RGB frame:
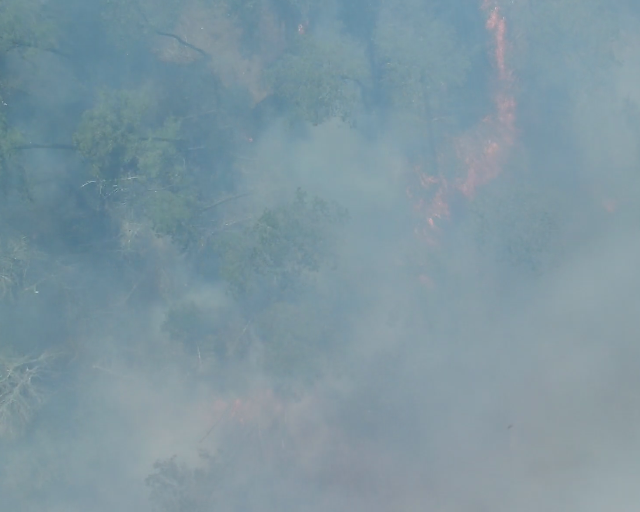
Thermal frame:
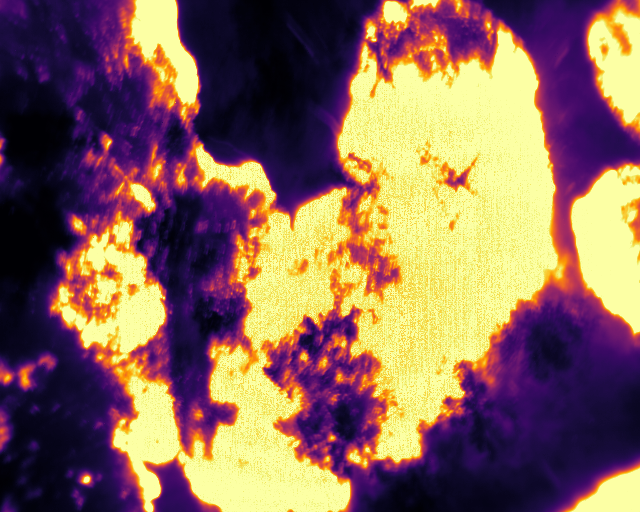
Captured: 2026-02-26 02:31:30
Pixels at or above 80 °C: 183345 (fraction of frame: 0.5595)